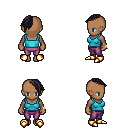
a pixel art fantasy rpg character, female body template, human, dark skin, teal pirate shirt, magenta pants, raven long mohawk hairstyle, bracelets, gold boots, four views (front, back, left, right), 2x2 character sprite sheet, small pixel art, hard edges, no anti-aliasing